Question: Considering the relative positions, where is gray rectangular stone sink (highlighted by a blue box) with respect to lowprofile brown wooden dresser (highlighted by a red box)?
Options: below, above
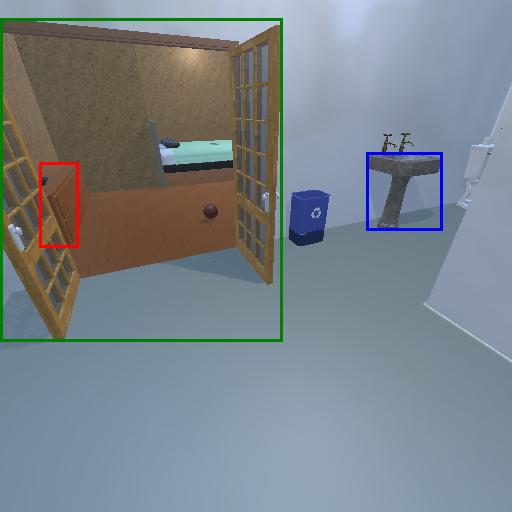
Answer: below